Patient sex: F
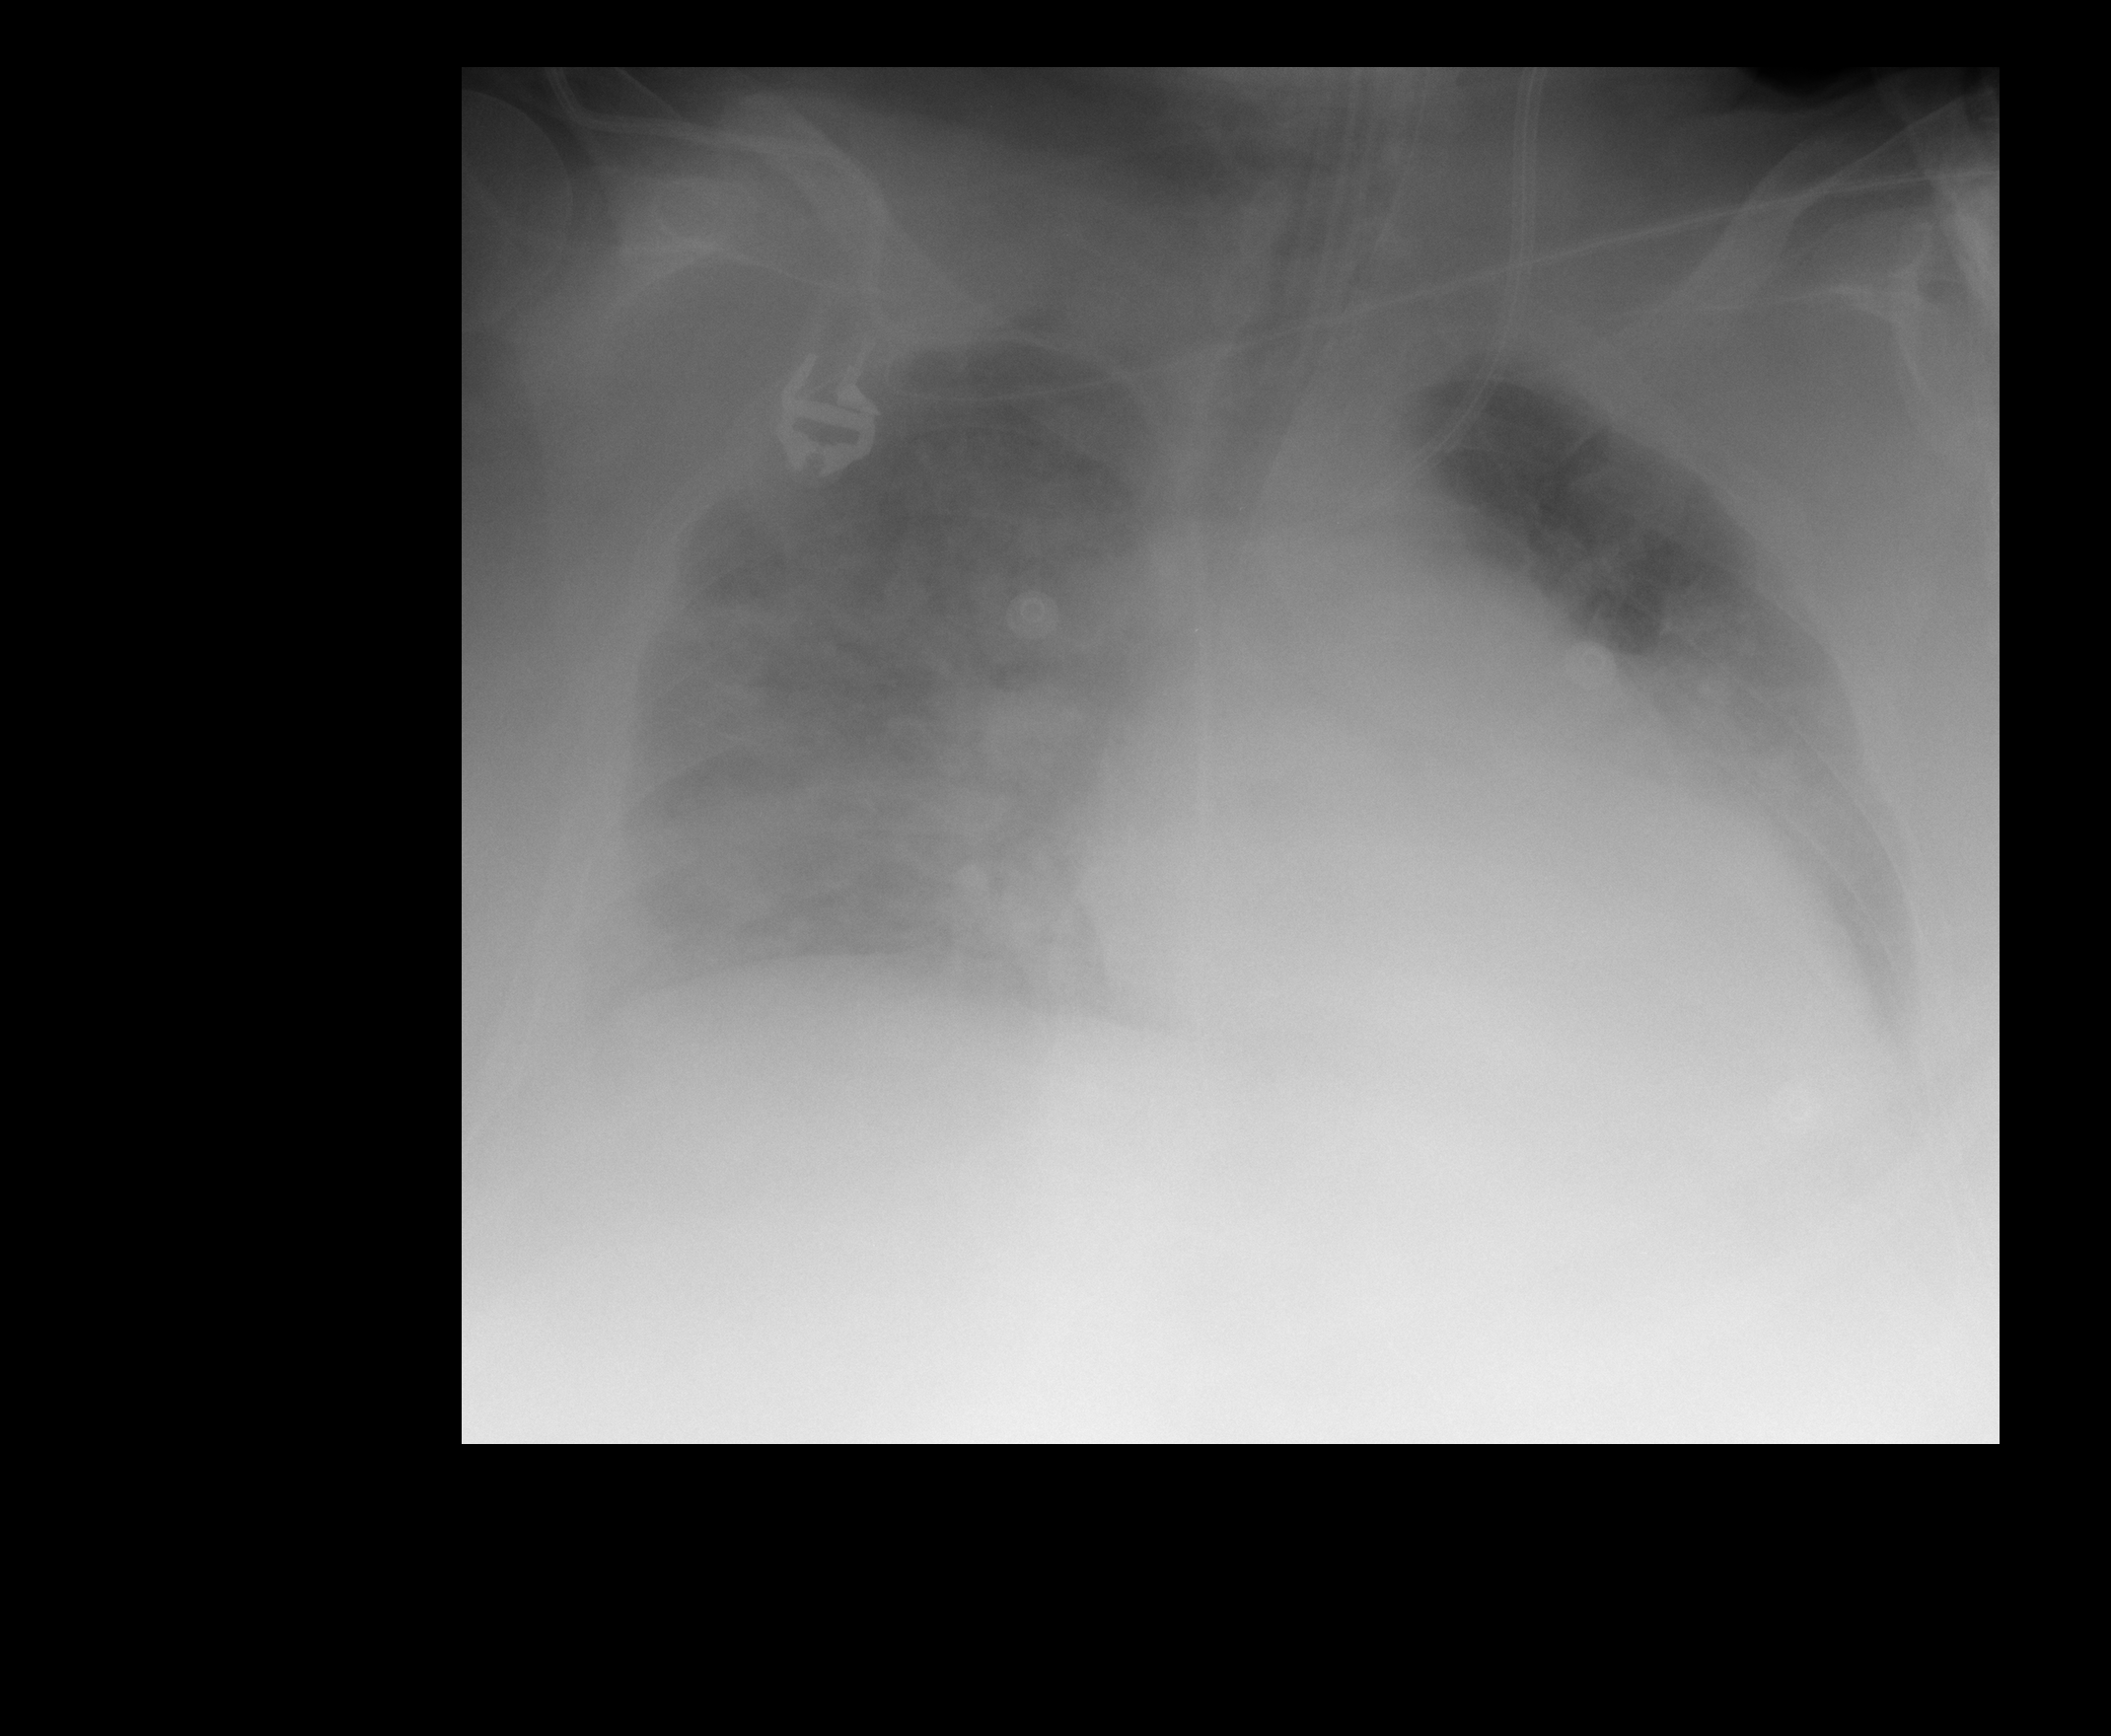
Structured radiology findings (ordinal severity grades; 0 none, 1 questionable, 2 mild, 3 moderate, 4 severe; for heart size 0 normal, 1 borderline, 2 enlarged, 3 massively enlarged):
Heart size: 3
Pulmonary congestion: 3
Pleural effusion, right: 2
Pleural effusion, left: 2
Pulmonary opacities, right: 4
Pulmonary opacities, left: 3
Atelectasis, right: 3
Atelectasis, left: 3